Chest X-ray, AP view. Patient: 36 years old, sex F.
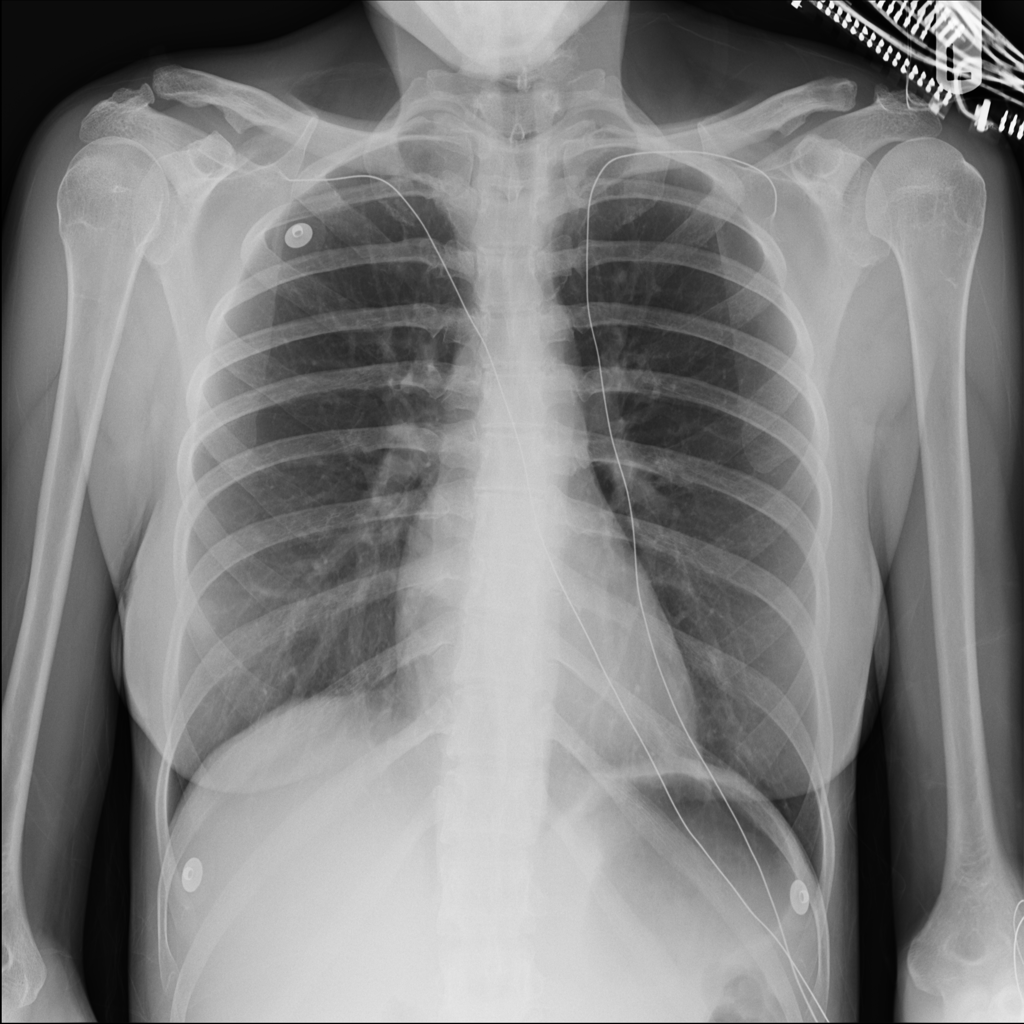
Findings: No Finding